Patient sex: F
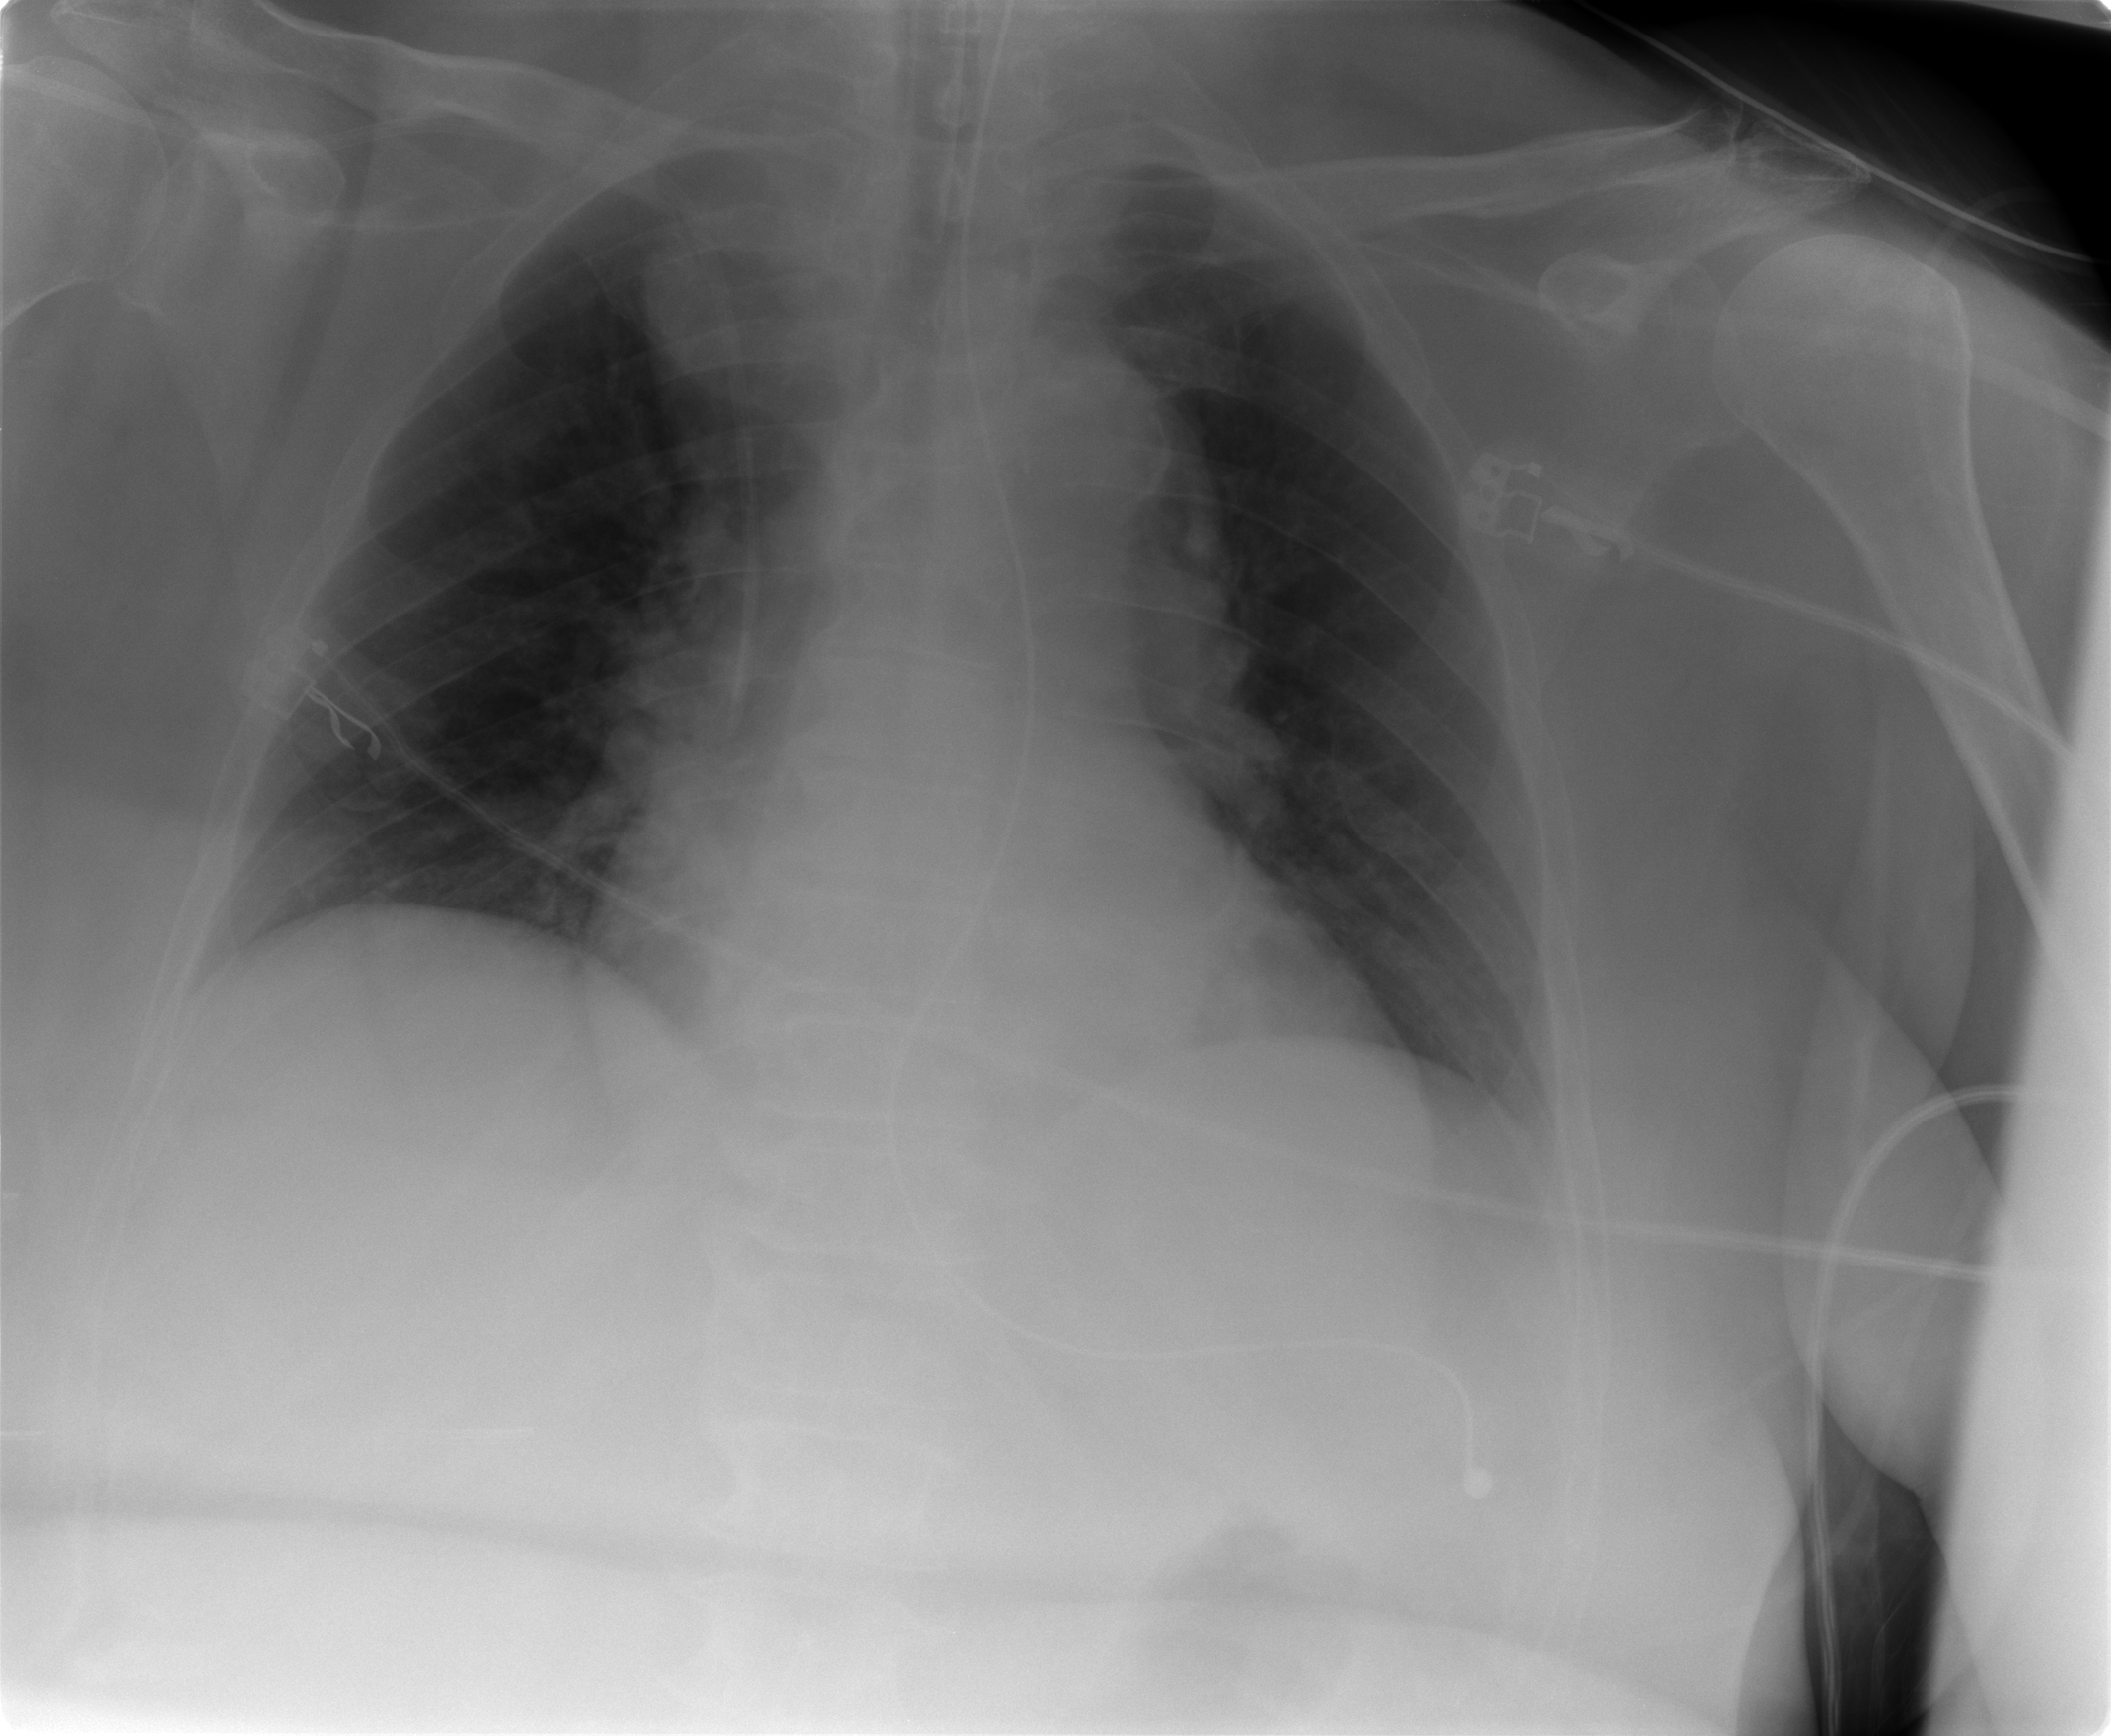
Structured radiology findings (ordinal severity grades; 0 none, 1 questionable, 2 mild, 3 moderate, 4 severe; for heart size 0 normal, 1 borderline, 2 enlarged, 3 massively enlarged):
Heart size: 0
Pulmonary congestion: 1
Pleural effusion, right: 0
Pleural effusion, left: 0
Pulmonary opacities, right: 0
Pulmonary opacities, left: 0
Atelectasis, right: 0
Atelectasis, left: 0